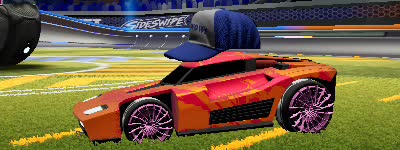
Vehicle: breakout